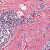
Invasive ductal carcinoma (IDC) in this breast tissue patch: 1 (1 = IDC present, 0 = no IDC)